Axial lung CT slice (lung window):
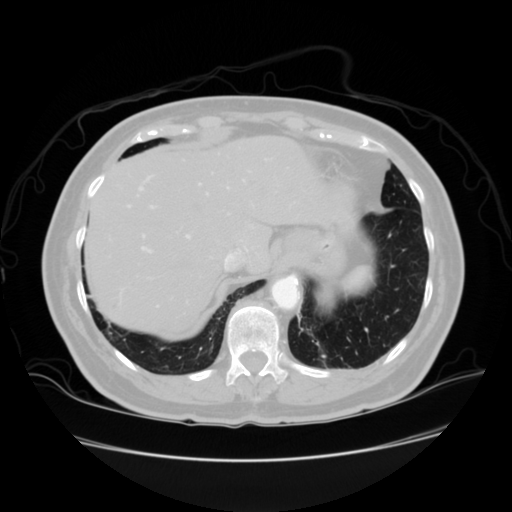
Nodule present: no